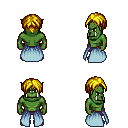
a pixel art fantasy rpg character, male body template, orc, green skin, overskirt, red pants, blonde parted hairstyle, maroon shoes, four views (front, back, left, right), 2x2 character sprite sheet, small pixel art, hard edges, no anti-aliasing